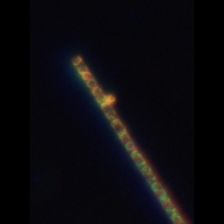
Taxon: Skeletonema
Group: Diatoms